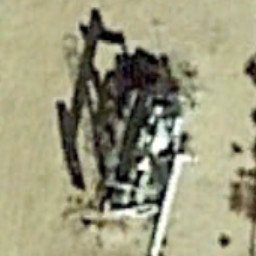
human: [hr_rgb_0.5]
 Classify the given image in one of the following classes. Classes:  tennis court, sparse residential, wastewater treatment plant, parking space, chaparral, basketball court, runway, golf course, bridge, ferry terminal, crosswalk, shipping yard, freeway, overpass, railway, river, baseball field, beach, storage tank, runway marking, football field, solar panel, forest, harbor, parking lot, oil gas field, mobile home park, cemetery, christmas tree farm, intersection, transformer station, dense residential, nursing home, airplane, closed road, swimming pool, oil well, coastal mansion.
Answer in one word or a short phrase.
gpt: oil well